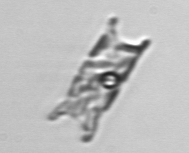
Label: Eucampia